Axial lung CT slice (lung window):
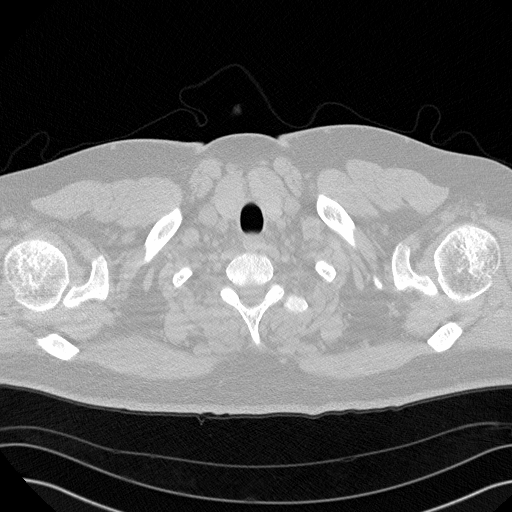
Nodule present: no